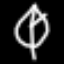
Label: leaf